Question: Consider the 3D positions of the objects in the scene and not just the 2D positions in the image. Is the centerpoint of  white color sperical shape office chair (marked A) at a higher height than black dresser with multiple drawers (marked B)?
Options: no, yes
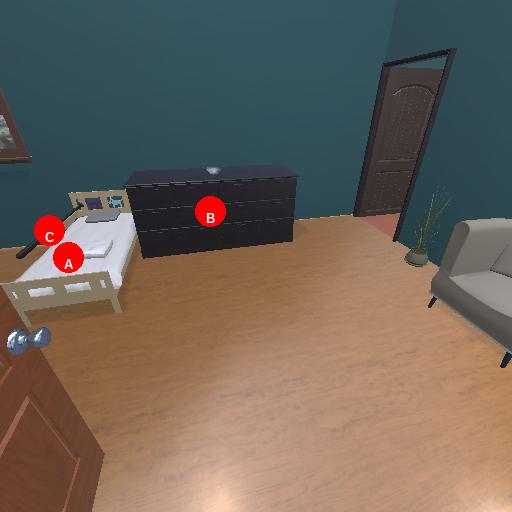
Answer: no